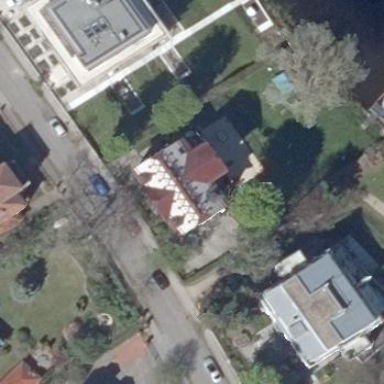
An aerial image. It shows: Half-hipped roof on apartment building.